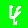
Digit: 4